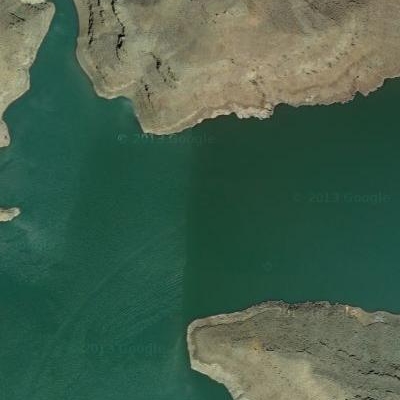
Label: dRiverLake